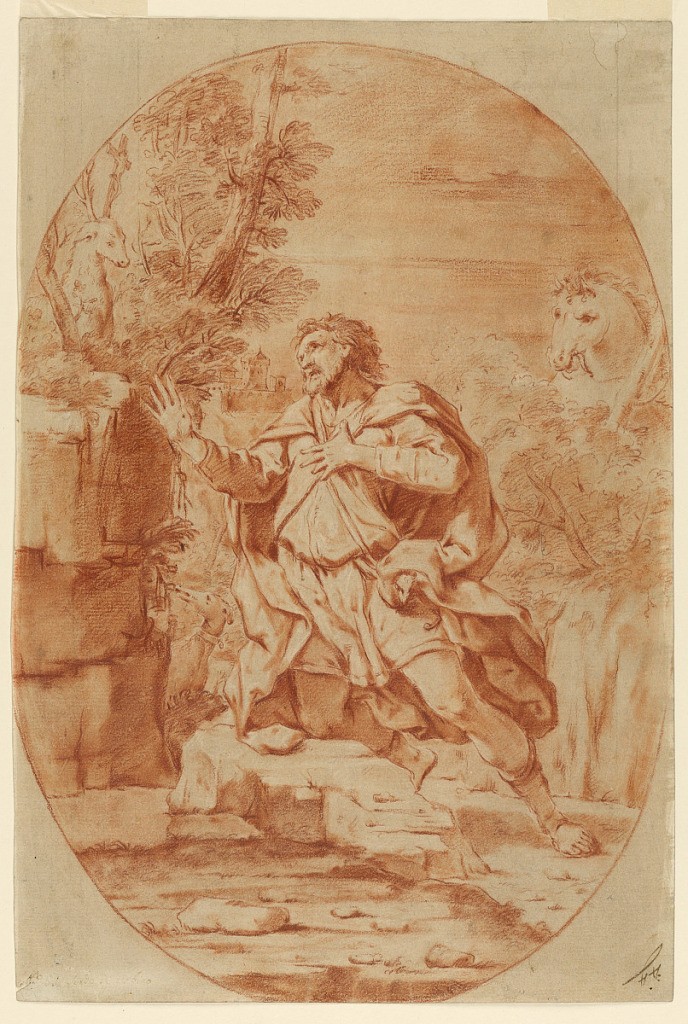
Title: Saint Hubert
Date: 1700–1750
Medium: Black and red crayon on paper
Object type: Drawing
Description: The saint kneels before a stag who appears in the woods. At right, a horse.